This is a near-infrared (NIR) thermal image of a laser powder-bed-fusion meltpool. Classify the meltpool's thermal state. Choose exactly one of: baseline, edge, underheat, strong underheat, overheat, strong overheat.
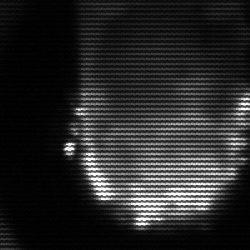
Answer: baseline